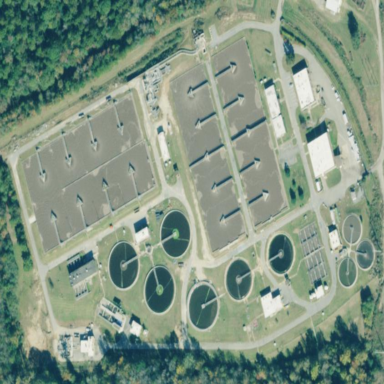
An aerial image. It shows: Wastewater plant.